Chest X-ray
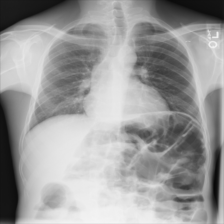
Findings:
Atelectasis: negative
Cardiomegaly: negative
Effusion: negative
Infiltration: negative
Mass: negative
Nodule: negative
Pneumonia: negative
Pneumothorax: negative
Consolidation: negative
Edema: negative
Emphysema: negative
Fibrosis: negative
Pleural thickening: negative
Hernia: negative